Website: lowes
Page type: customer-info-address
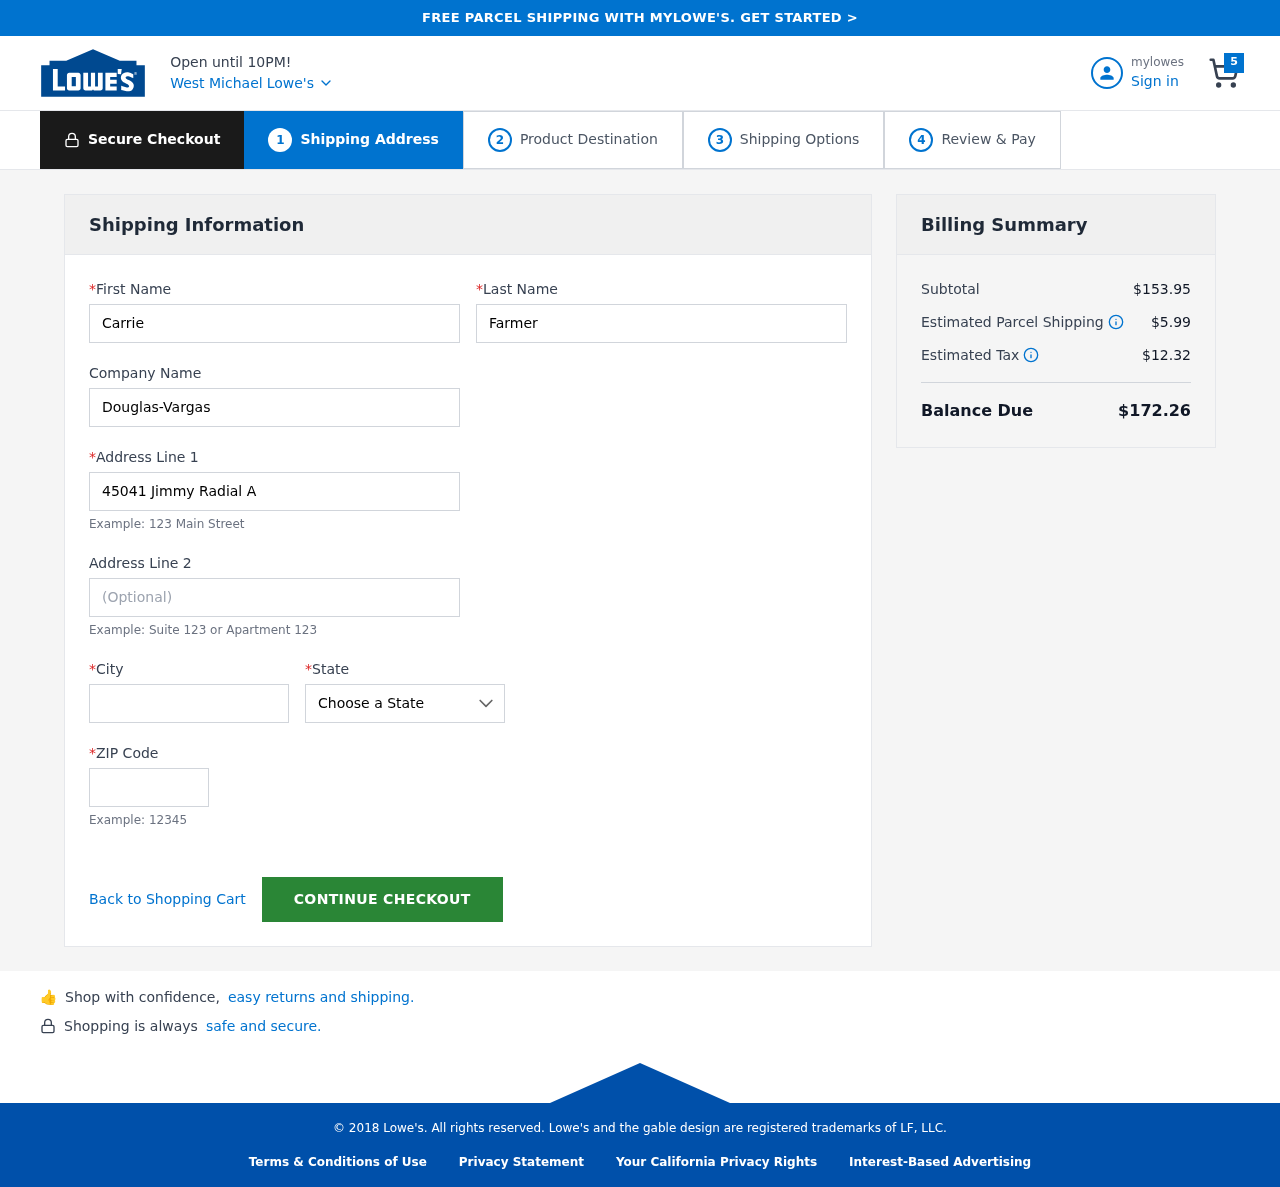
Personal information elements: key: PII_CITY
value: West Michael
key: PII_COMPANY
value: Douglas-Vargas
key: PII_FIRSTNAME
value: Carrie
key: PII_LASTNAME
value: Farmer
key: PII_POSTCODE
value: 12636
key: PII_STATE
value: Texas
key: PII_STREET
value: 45041 Jimmy Radial Apt. 423
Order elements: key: ORDER_NUM_ITEMS
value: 5
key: ORDER_SUBTOTAL
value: $153.95
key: ORDER_SHIPPING_COST
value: $5.99
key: ORDER_TAX
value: $12.32
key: ORDER_TOTAL
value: $172.26